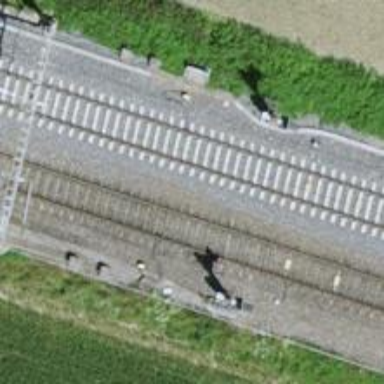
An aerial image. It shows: Railway signal.